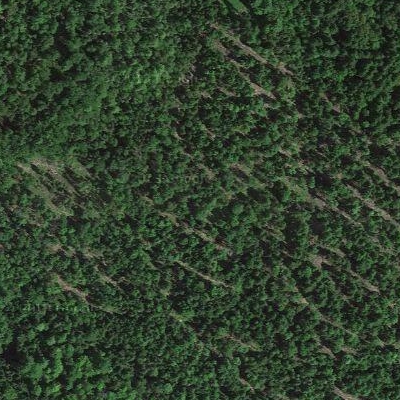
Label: eForest